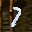
Label: 7